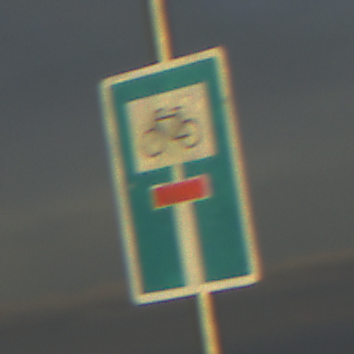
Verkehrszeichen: SackgasseRadverkehrDurchlaessig
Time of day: SunriseSunset
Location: Outdoor (Nature)
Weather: PartlyCloudy
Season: Summer
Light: Natural